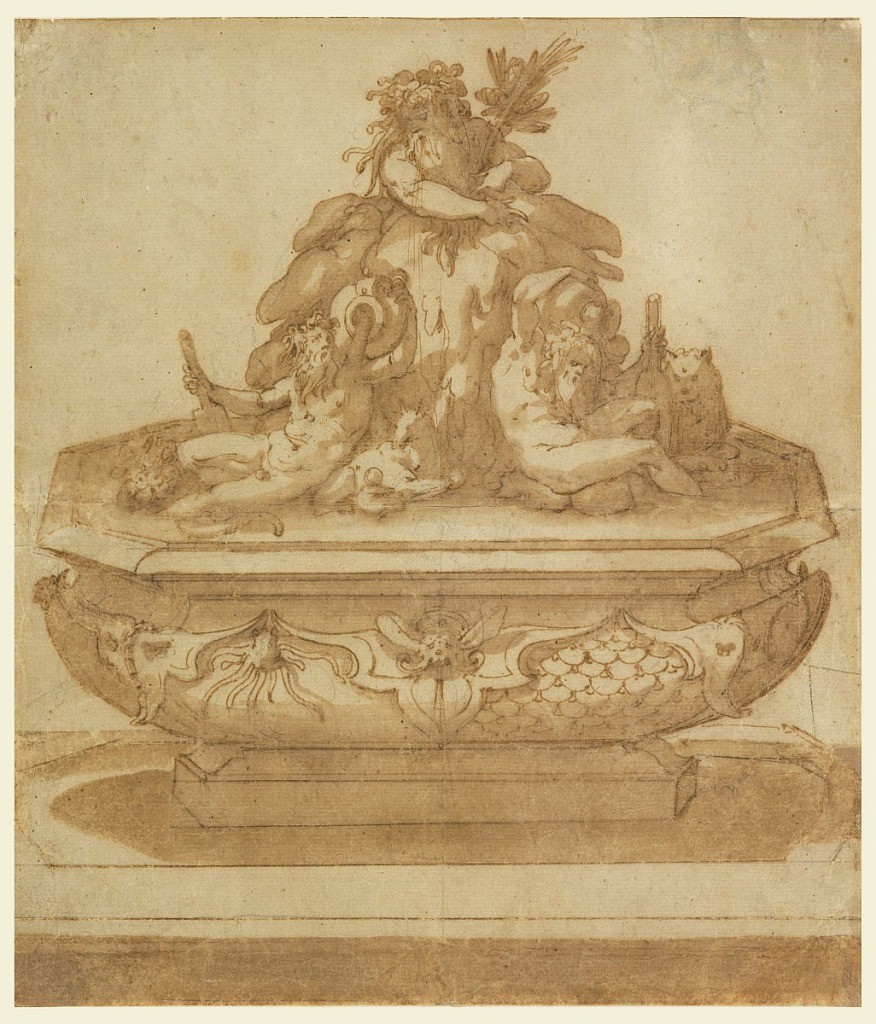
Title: Recto: Fountain Design with Oceanus and the River Gods Arno and Tiber
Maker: Jacopo Zucchi, Italian, ca. 1541– ca. 1590
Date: ca. 1570
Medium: Black chalk, pen and brown ink, brush and brown wash on laid paper
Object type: Drawing
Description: The figure of Oceanus, crowned with seaweed and spewing water, emerges from a mass of waves at the top of the fountain design. Beneath him, reclining in octagonal basin decorated with marine motifs, are river gods Arno on the right and Tiber on the left. Each river god hoists an urn from which water flows and is joined by his respective attributes: the lion for Florence (Arno) and Romulus, Remus and the Wolf for Rome (Tiber).  Alternative treatments for base ornaments are shown.